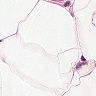
Metastatic tissue present: no